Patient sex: M
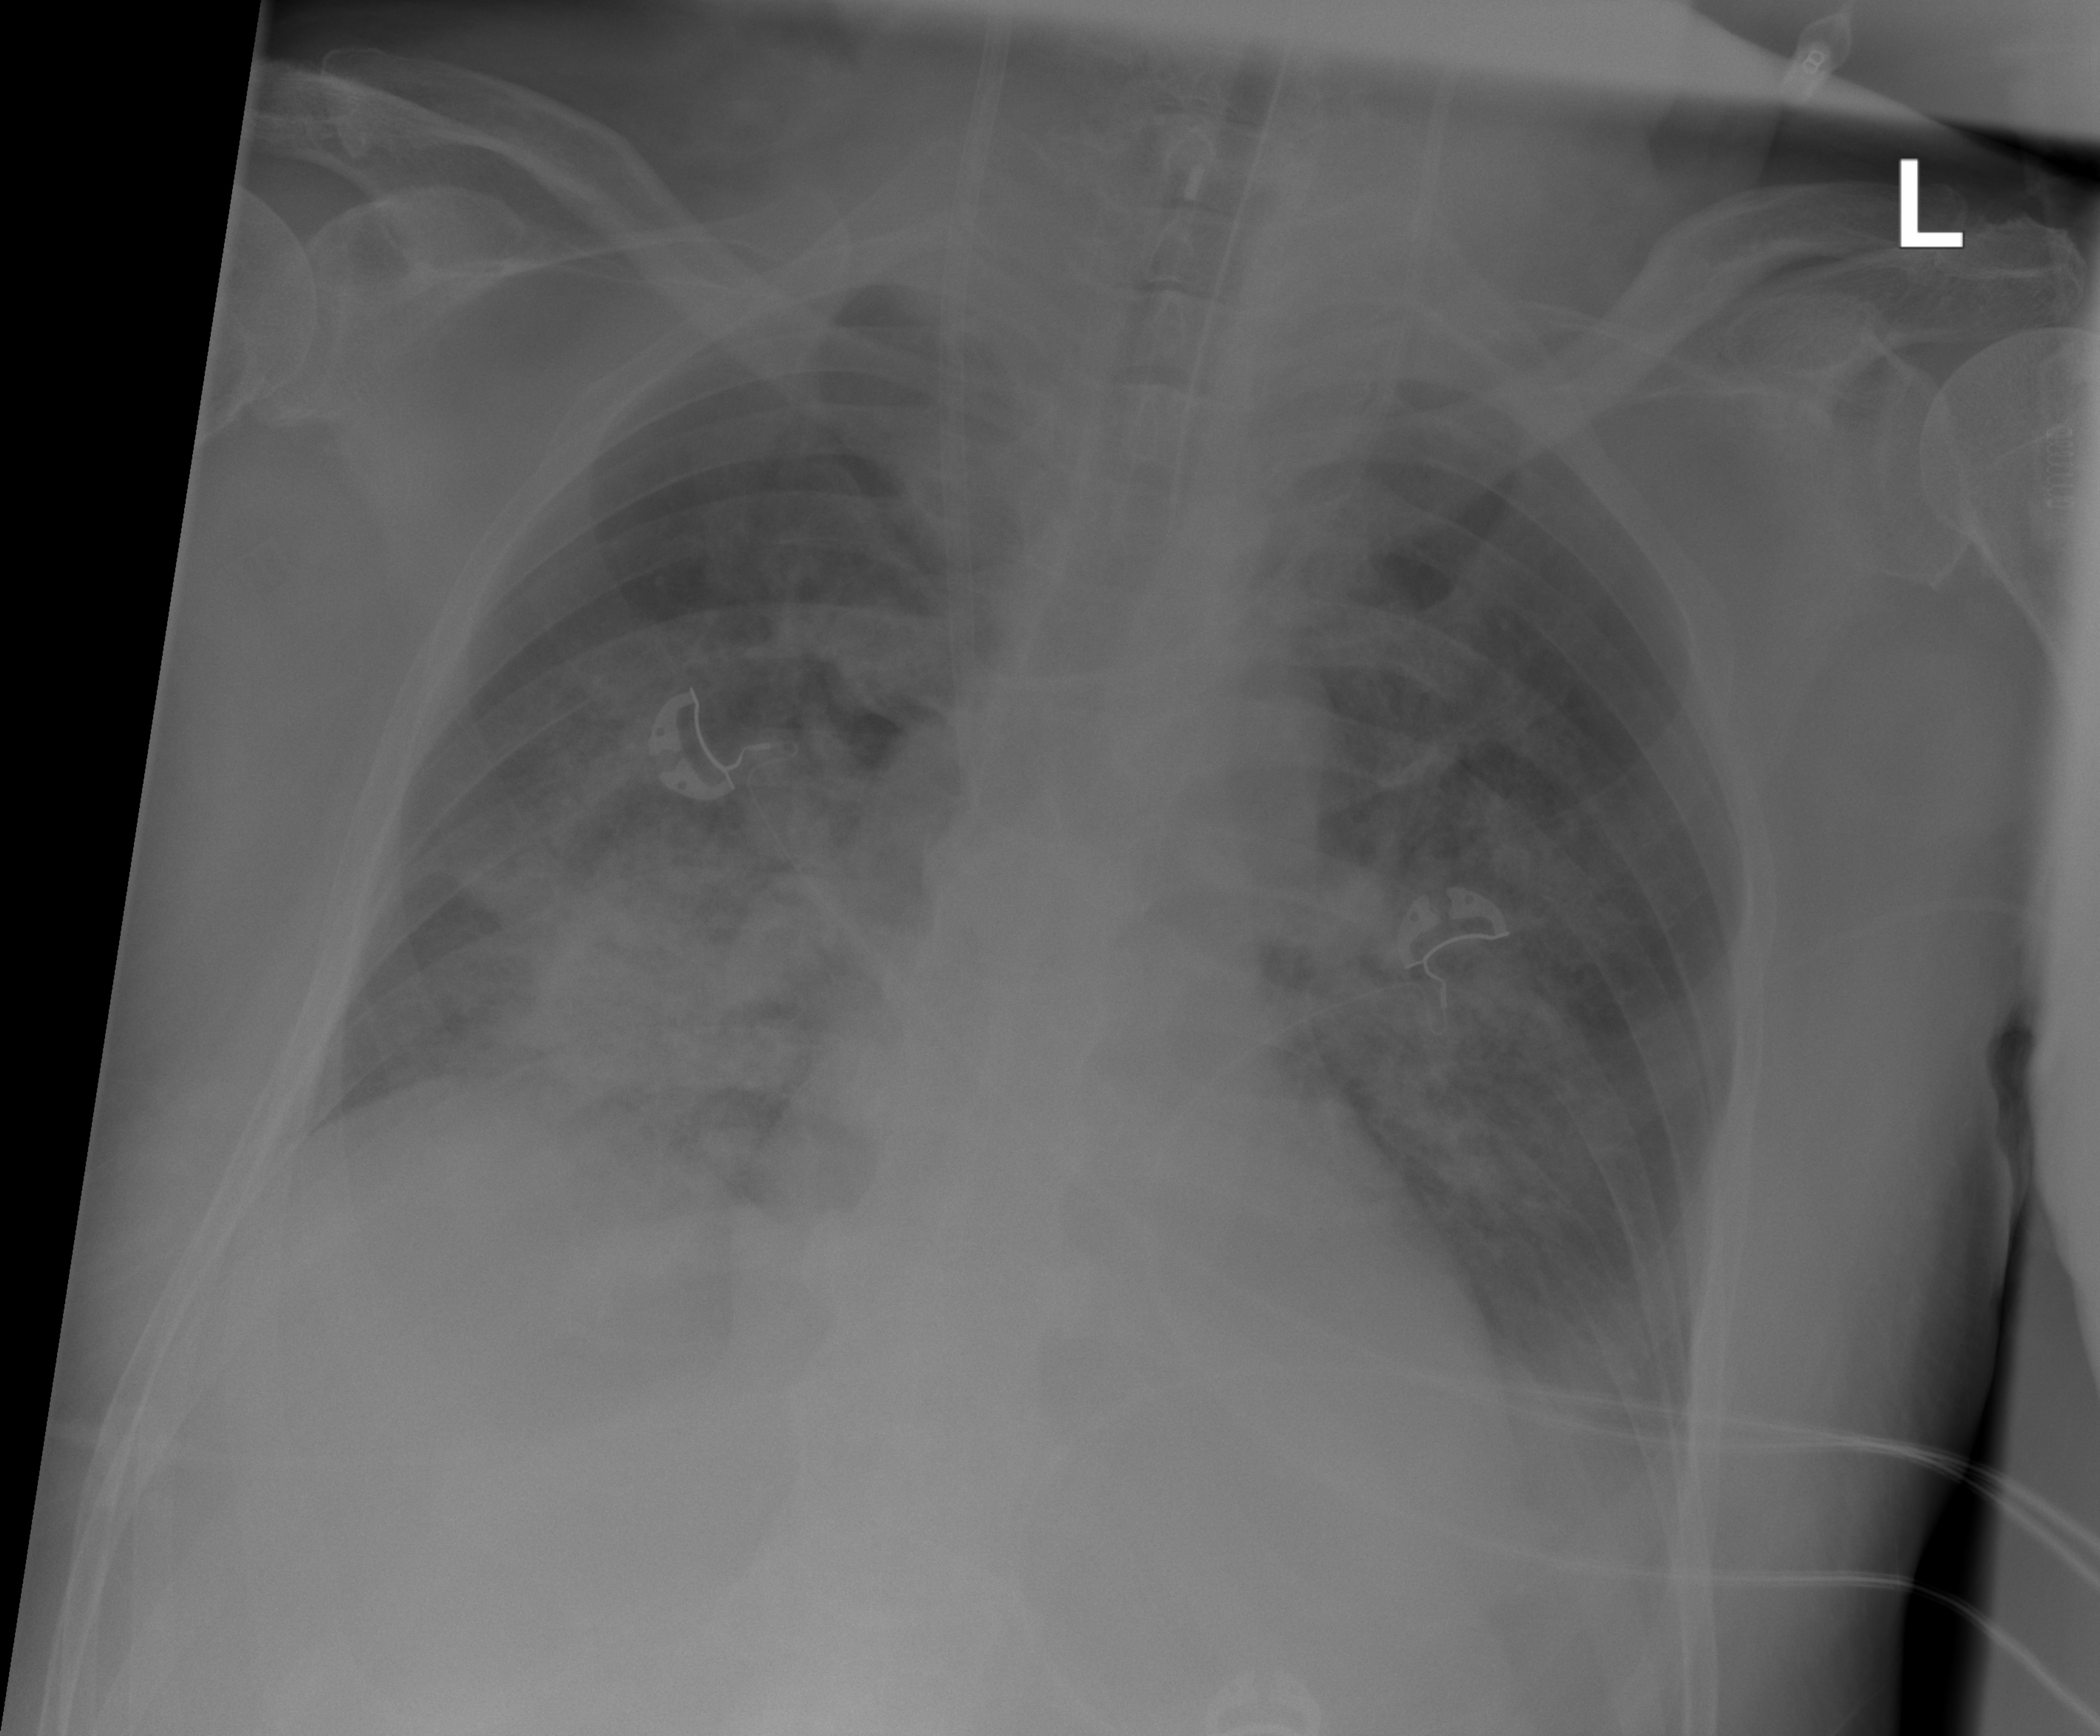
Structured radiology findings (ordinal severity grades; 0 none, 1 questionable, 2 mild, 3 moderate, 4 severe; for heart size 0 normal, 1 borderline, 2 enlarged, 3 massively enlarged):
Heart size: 0
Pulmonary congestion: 0
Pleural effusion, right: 1
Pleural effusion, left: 1
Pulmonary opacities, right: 3
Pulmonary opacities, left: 3
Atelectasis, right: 2
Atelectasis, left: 2